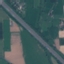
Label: Highway